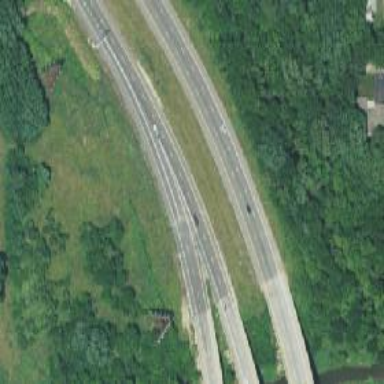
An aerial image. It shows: Motorway junction.